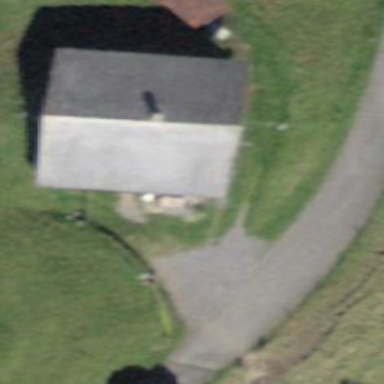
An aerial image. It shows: Cabin.